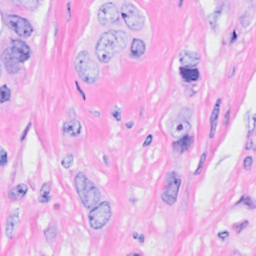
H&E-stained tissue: Breast